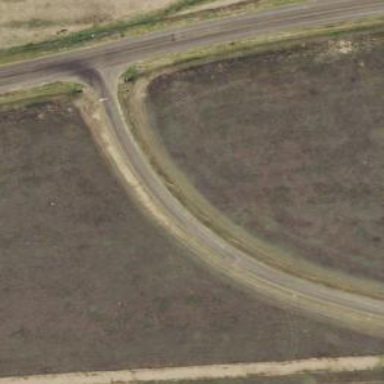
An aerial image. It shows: Asphalt motorway link.